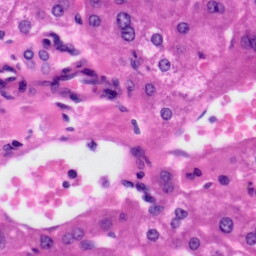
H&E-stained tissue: Liver